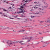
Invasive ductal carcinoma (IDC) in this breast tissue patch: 0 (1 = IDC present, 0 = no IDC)